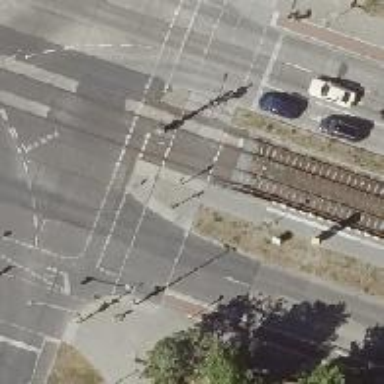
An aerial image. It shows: Tram crossing with traffic signals.